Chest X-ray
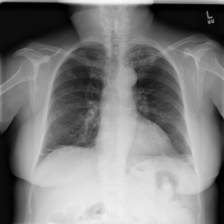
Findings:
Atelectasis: positive
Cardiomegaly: negative
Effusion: negative
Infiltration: negative
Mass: negative
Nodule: positive
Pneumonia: negative
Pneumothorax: negative
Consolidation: negative
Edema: negative
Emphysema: negative
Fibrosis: negative
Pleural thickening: negative
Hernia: negative